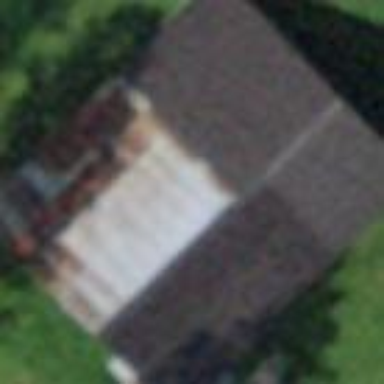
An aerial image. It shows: Barn.